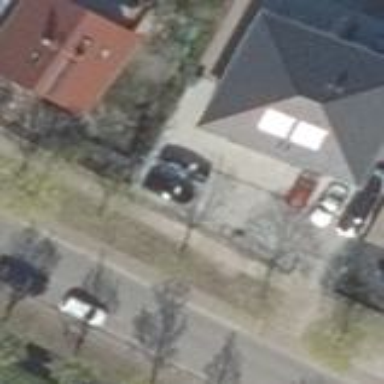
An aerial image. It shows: Semidetached house with hipped roof in gray color. The roof is oriented along the building.